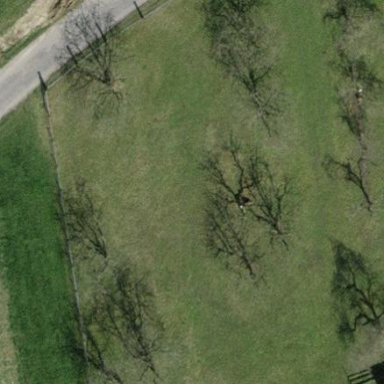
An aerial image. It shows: Orchard.